Aerial crown-view tile of a tropical tree (Barro Colorado Island, Panama), acquired 20250414:
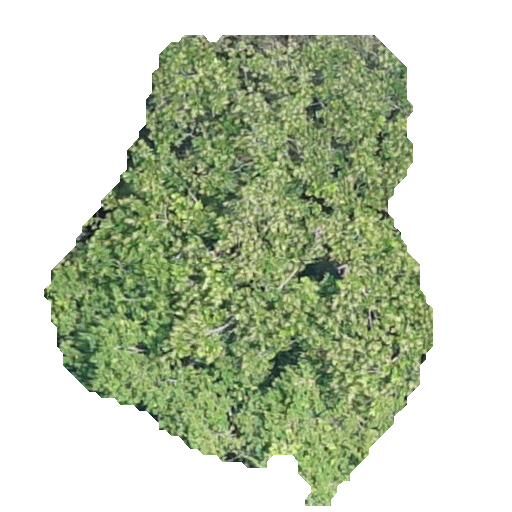
Species: Anacardium excelsum
GBIF accepted scientific name: Anacardium excelsum
Crown area: 186.399 m²